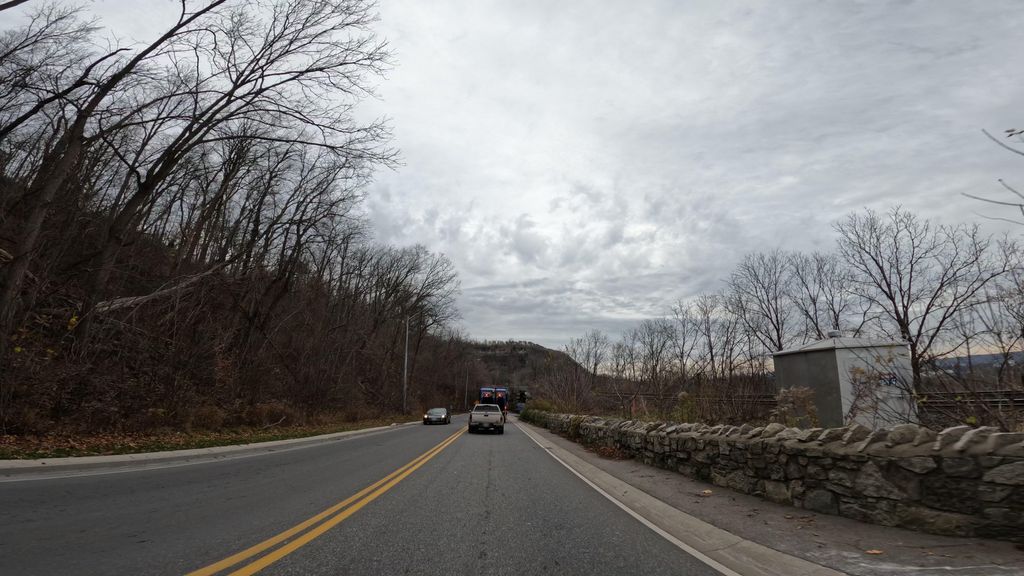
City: hamilton